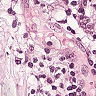
Metastatic tissue present: yes